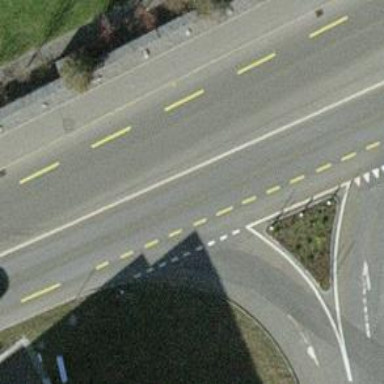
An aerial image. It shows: Primary highway with dedicated lane for cyclists.